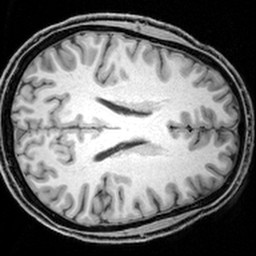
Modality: T1w
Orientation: axial
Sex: male
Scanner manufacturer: siemens
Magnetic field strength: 3 T
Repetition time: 1.9 s
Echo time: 0.00397 s